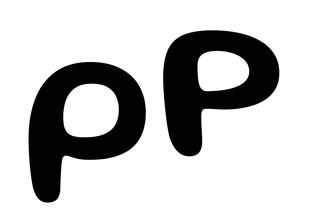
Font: Gluten_Medium